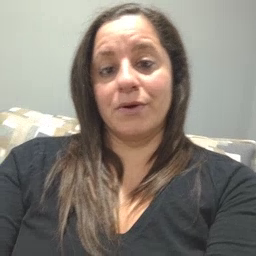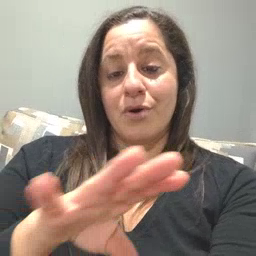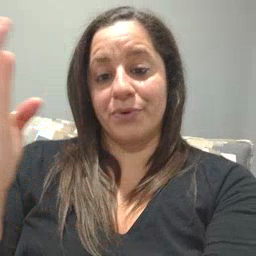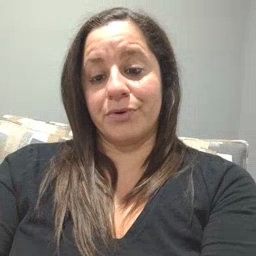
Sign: open